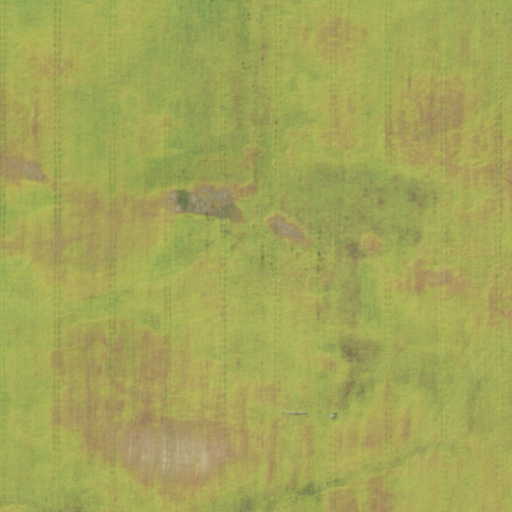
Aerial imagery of mountain in Illinois named Blue Mound containing only cultivated crops